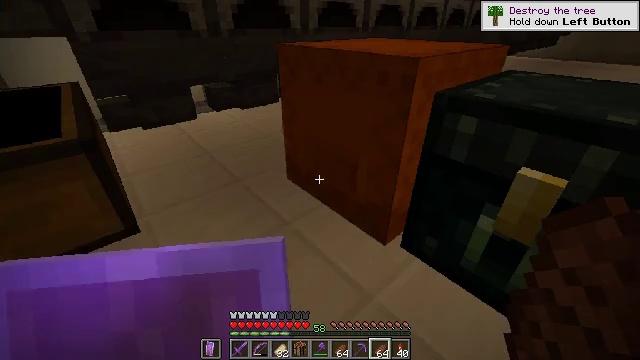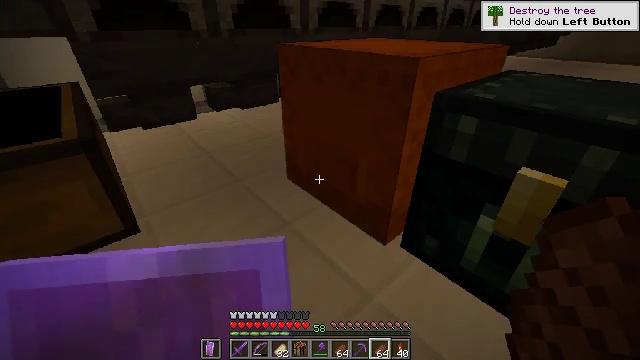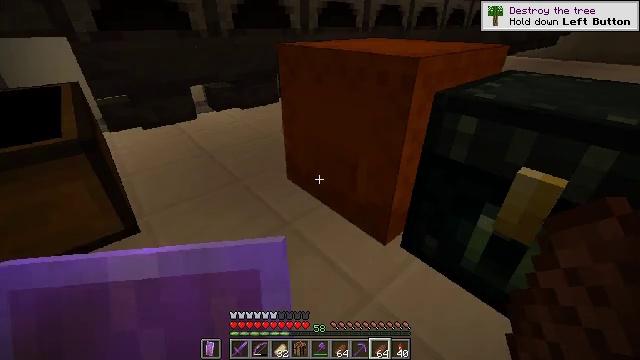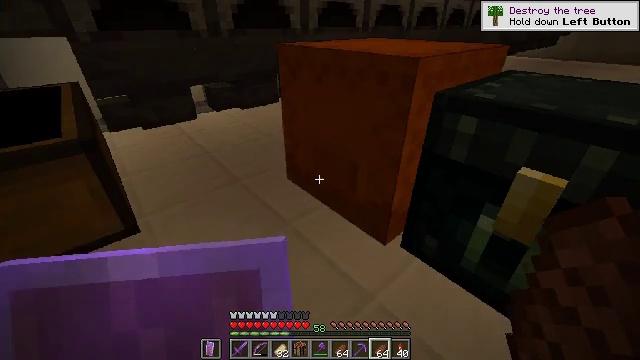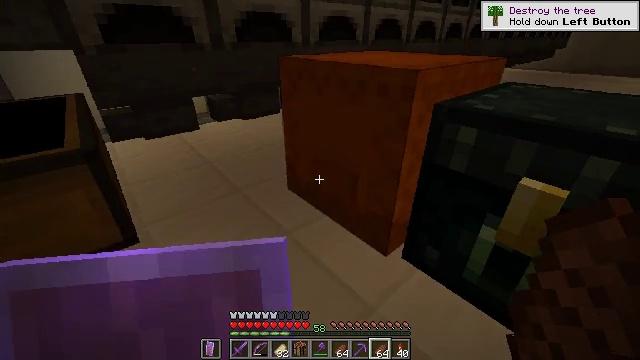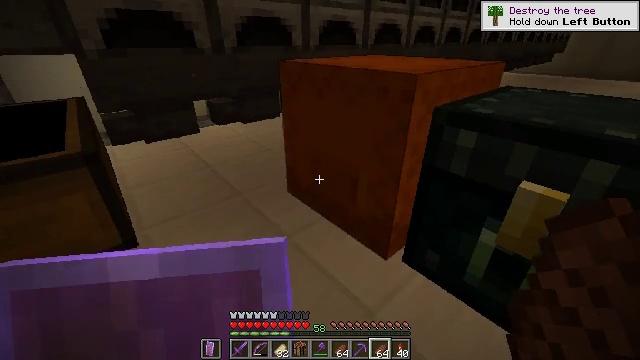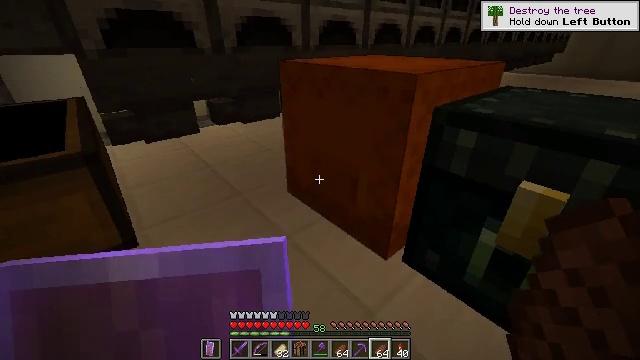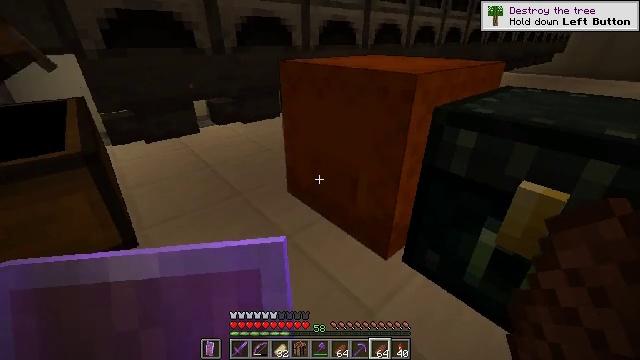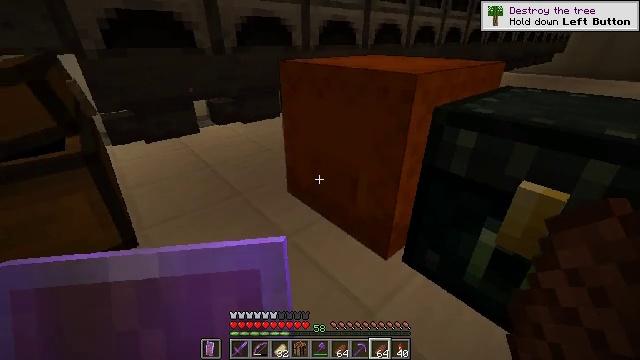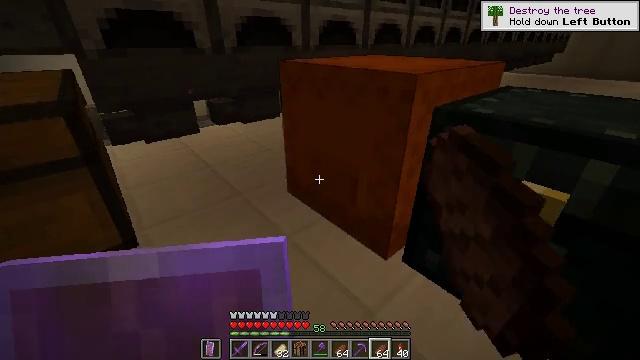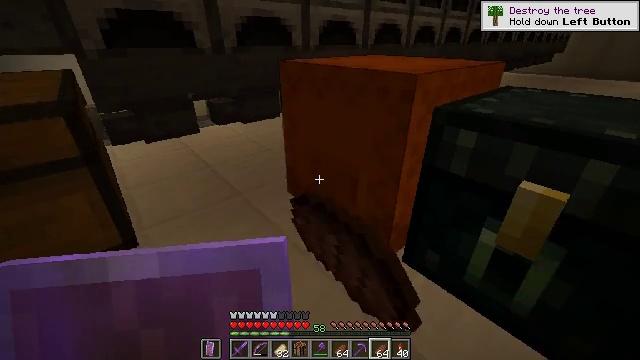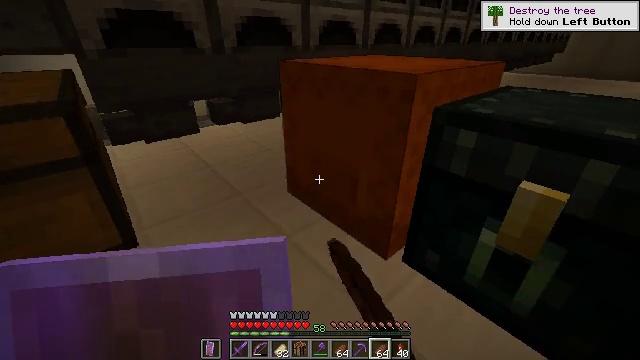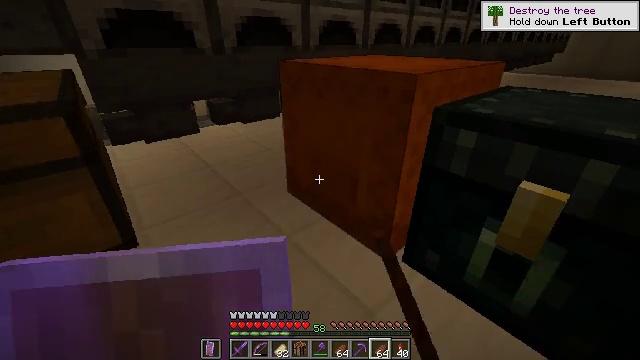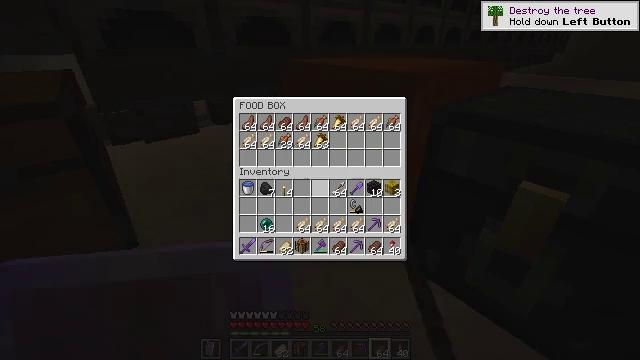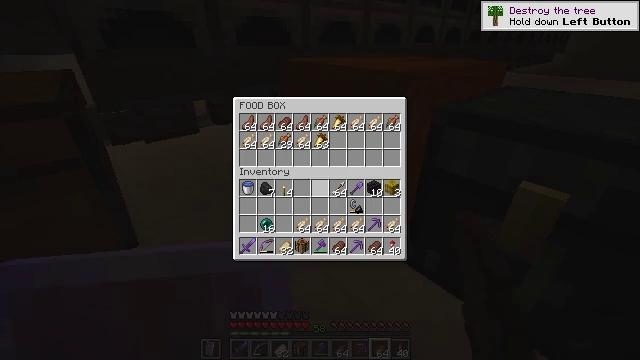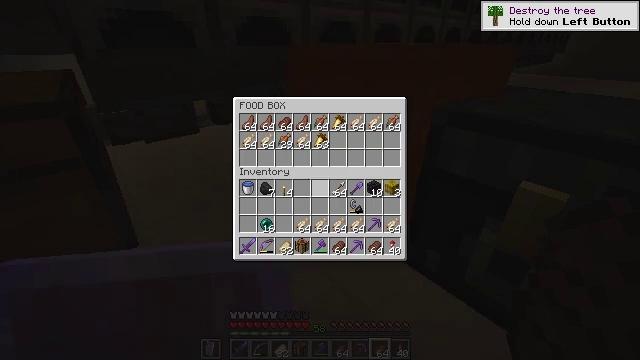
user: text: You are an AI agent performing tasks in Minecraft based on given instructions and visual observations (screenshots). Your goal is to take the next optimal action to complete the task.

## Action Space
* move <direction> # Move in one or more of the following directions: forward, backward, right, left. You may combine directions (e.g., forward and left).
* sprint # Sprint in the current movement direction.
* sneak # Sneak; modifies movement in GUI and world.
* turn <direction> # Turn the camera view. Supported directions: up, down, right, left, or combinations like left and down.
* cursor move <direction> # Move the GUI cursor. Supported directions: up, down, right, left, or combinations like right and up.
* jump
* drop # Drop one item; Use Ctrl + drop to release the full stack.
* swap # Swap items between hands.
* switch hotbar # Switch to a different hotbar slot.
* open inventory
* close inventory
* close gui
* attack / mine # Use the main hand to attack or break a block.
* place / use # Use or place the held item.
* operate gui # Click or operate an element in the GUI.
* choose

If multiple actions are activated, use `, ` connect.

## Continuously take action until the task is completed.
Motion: motion action
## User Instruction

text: Mine the orange shulker box.
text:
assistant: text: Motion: no_op
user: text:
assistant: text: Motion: no_op
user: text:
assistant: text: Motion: no_op
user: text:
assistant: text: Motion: turn up
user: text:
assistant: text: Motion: no_op
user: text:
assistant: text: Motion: no_op
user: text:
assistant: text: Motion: no_op
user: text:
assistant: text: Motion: use / place
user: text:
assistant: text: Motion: use / place
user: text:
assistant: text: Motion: use / place
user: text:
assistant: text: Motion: use / place
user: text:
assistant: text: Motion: no_op
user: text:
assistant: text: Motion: no_op
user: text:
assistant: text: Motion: no_op
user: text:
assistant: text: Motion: no_op
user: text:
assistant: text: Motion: no_op
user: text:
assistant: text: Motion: no_op
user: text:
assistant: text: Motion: turn right and down
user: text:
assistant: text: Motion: turn right and down
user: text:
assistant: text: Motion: turn right and down
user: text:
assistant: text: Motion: no_op
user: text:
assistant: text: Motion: no_op
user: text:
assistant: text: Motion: no_op
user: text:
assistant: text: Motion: turn left
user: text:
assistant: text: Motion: turn left
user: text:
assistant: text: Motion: no_op
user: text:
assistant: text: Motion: no_op
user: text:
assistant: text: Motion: no_op
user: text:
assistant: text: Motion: sneak
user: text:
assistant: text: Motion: sneak